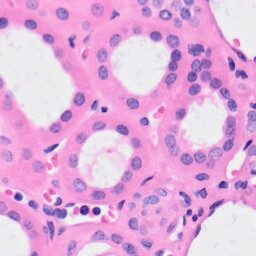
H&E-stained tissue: Kidney